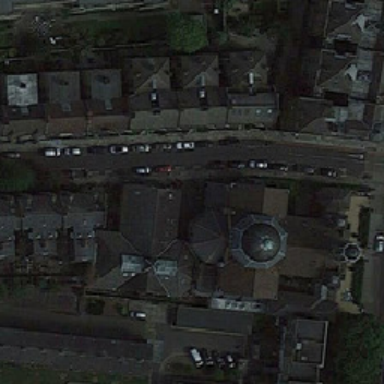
Lined up in a row of two rows of churches .